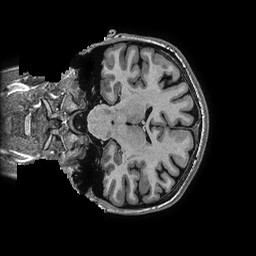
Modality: T1w
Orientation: coronal
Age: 42
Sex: female
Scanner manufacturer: ge
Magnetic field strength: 3 T
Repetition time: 0.006952 s
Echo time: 0.00292 s